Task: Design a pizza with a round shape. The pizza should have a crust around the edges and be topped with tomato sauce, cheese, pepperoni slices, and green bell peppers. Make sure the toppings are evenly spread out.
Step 525:
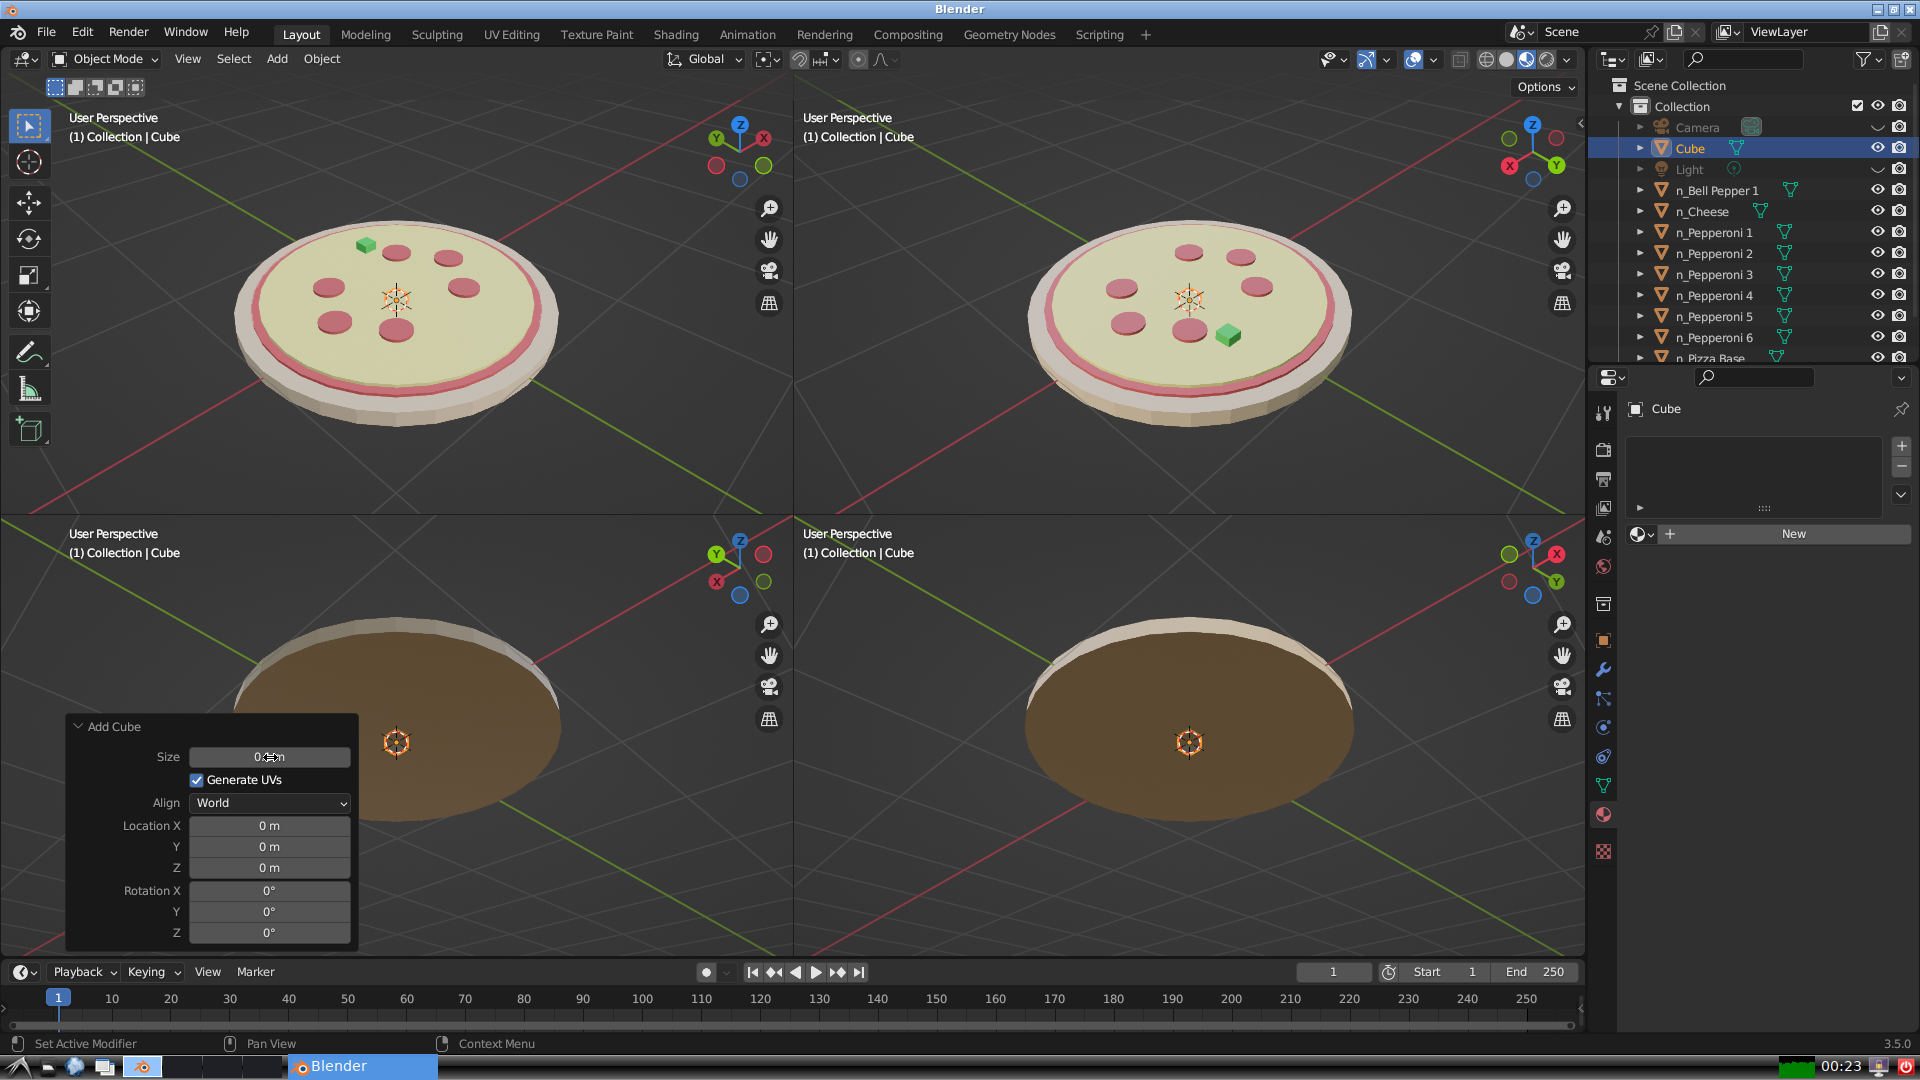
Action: {"mouse_move": [960, 540]}